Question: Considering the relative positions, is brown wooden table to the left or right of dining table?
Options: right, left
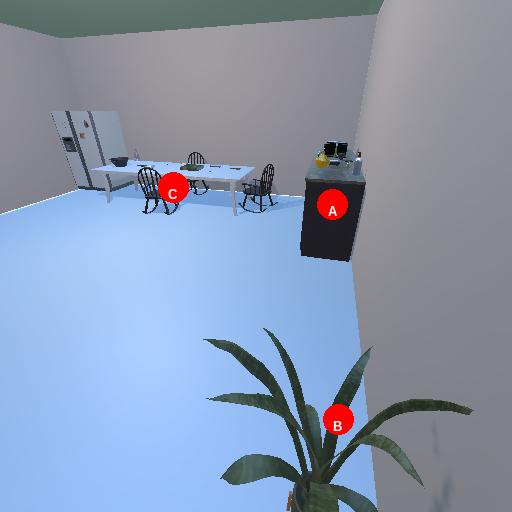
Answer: right